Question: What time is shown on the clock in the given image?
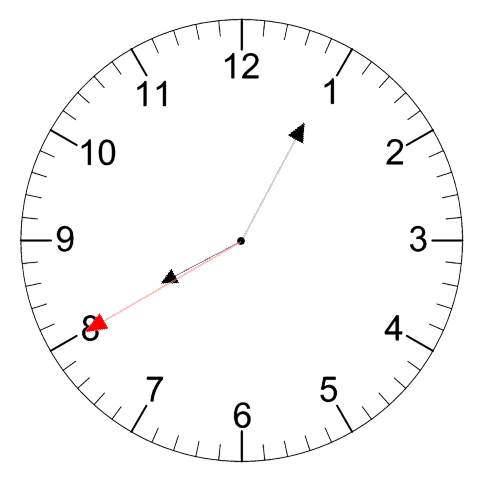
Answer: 08:04:40